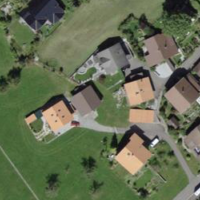
EUNIS habitat code: 55
Species observed at this site:
Senecio vulgaris
Phoenicurus phoenicurus
Ajuga reptans
Nucifraga caryocatactes
Succisa pratensis